Question: Hey there i have the following question:
In my website i have a overhead div, and i want all the links in this div be padded in between the padding of the rest page, as it is in Stackoverflow.com f.ex. Here an image of what i mean:

(Im sorry, since the page is not realeased yet i dont want to show off my content.)
My problem is that, with the scale of the browser the padding has to be different everytime to bring the links to the right position, has anybody an idea how to do this?
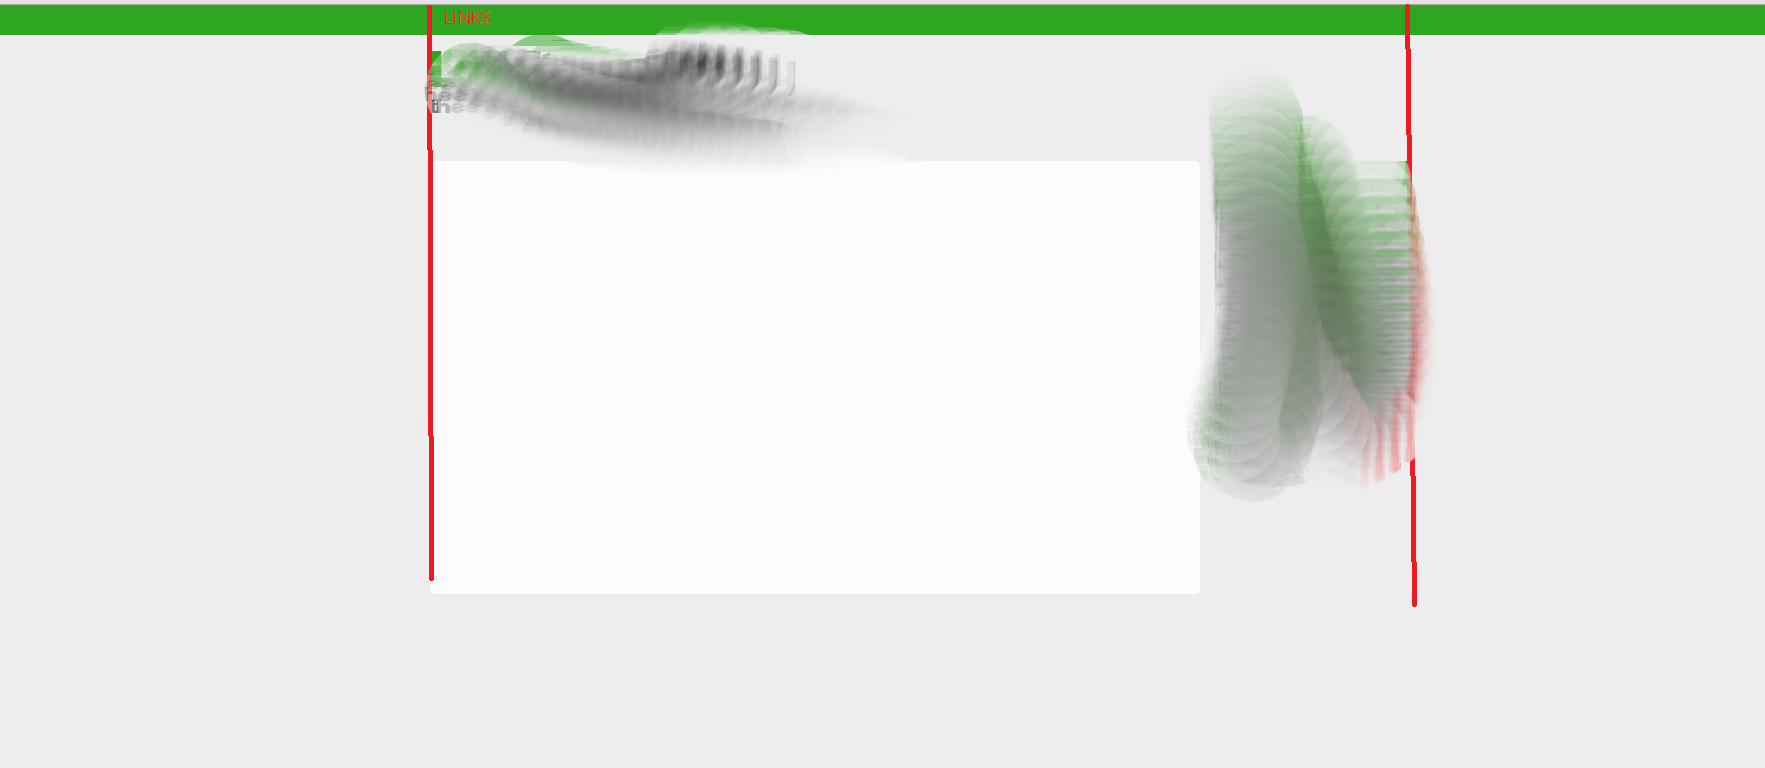
Answer: ### Use percentage for the width and padding!
Say you have a '.wrap' and you do this way:
'''
.wrap {width: 90%; margin: 0 auto;}
'''
### Fiddle: http://jsbin.com/utafem/1/